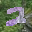
Label: 2